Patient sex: F
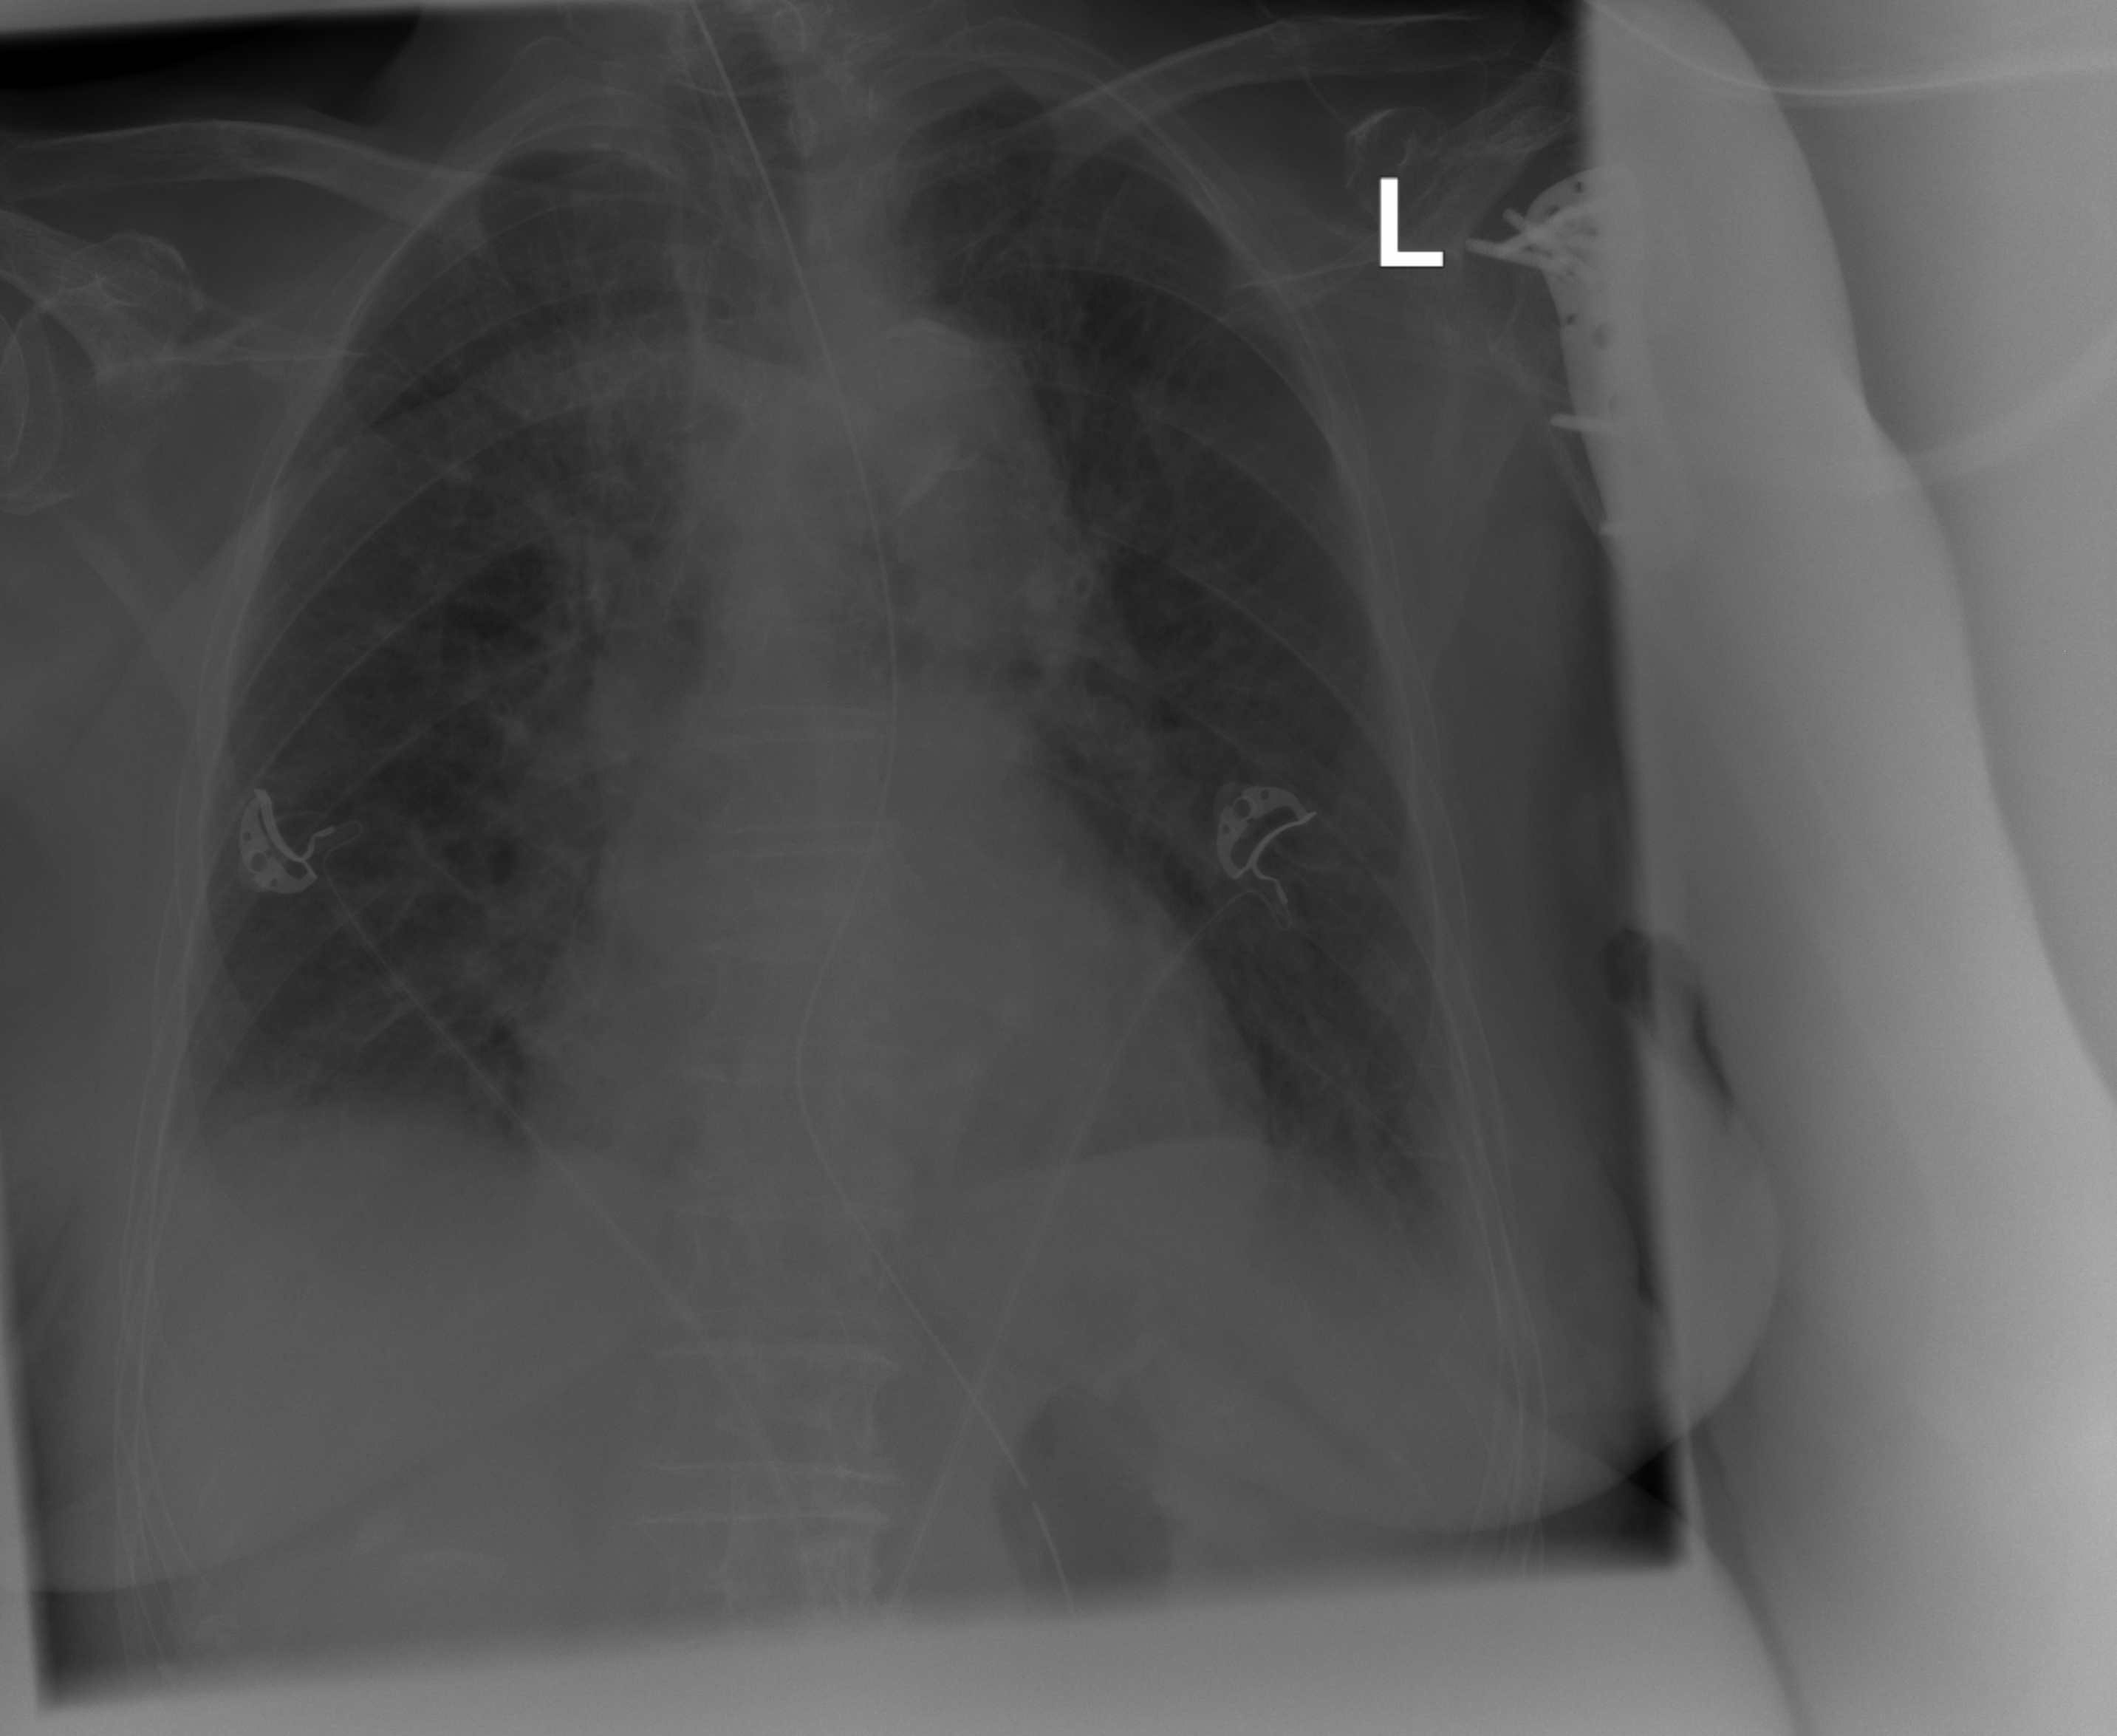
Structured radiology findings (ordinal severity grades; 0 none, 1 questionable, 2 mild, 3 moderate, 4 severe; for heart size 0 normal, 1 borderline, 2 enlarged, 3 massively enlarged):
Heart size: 2
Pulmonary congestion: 2
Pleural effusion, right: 0
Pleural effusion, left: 0
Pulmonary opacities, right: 2
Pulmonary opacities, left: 2
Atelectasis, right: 0
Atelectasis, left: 0